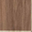
Piece: xx